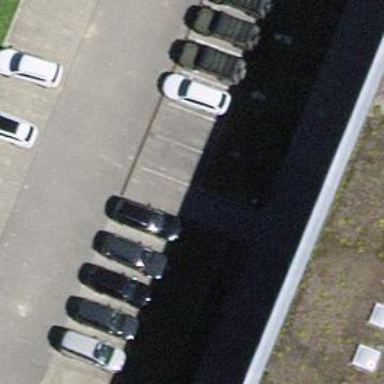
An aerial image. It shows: Parking area.